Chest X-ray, AP view. Patient: 11 years old, sex F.
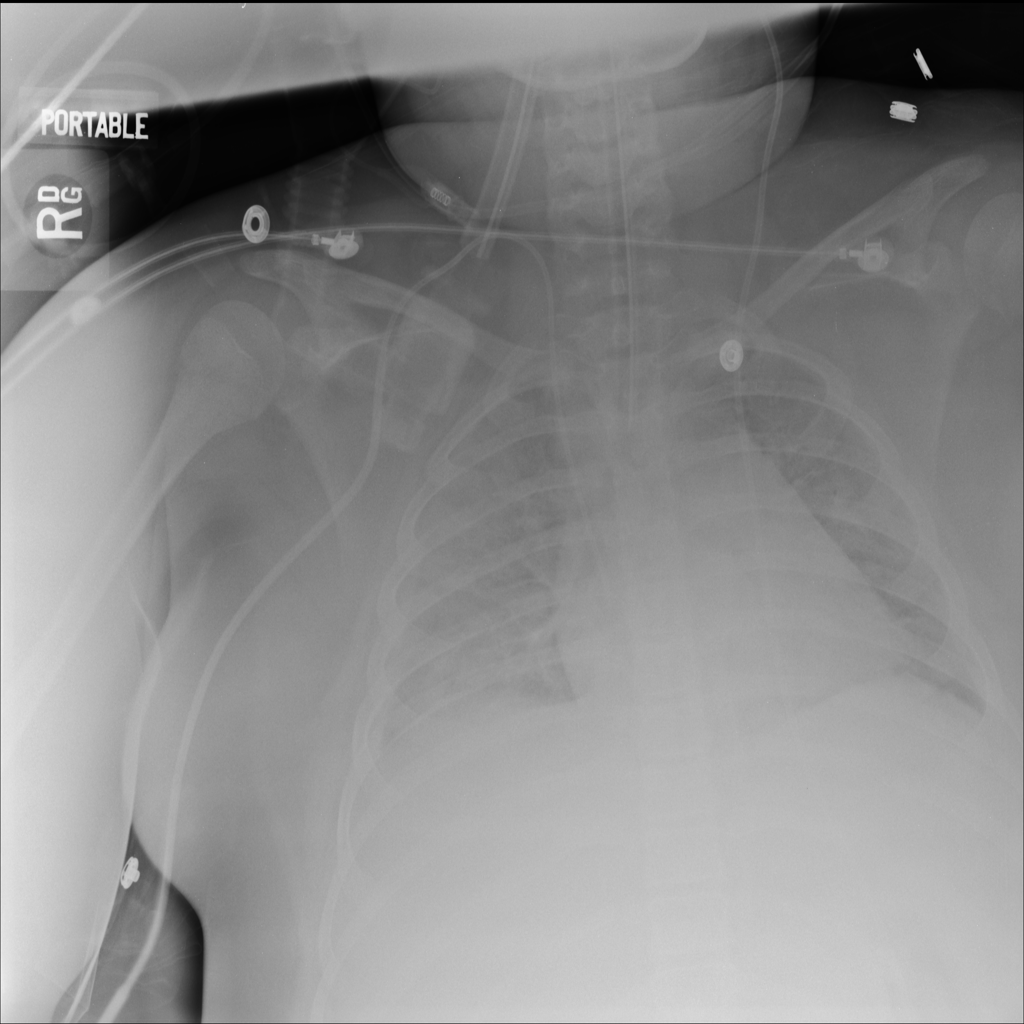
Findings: Edema